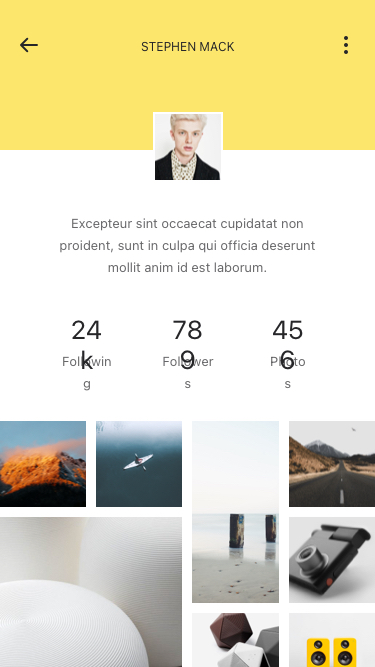
Text in this UI design:
789
456
Followers
Photos
24k
Following
Excepteur sint occaecat cupidatat non proident, sunt in culpa qui officia deserunt mollit anim id est laborum.